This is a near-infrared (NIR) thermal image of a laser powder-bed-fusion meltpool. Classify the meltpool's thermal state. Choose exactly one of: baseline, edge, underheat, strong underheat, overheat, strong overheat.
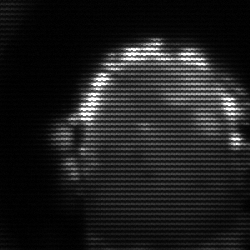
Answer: baseline